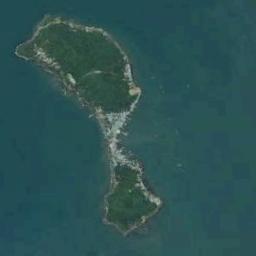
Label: island